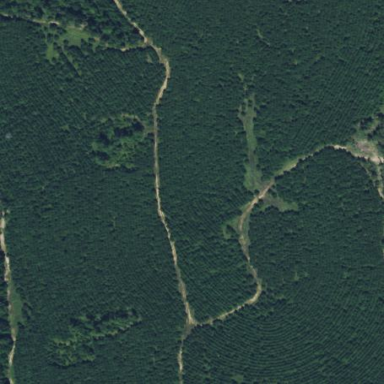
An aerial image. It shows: Evergreen forest with needle-leaved trees.